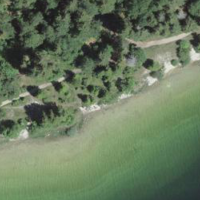
EUNIS habitat code: 14
Species observed at this site:
Cardamine heptaphylla
Gymnadenia conopsea
Dactylorhiza majalis
Fagus sylvatica
Epipactis atrorubens